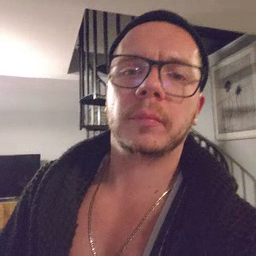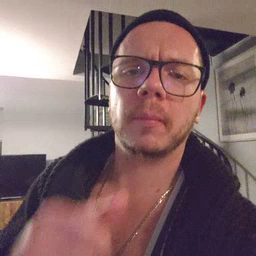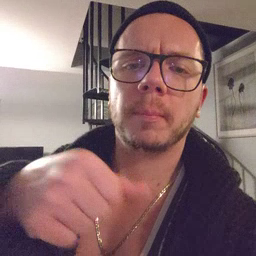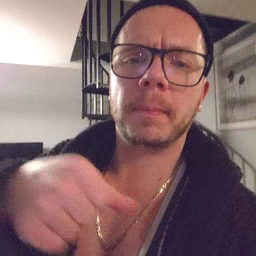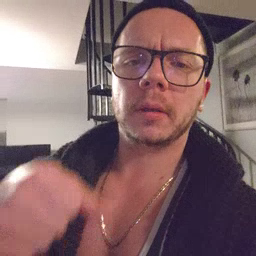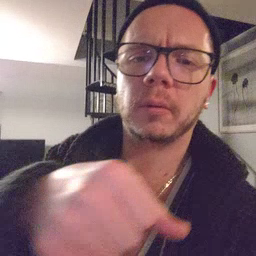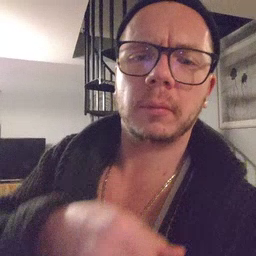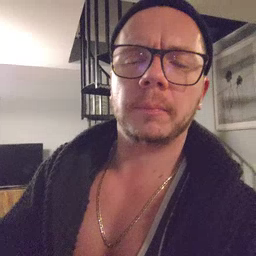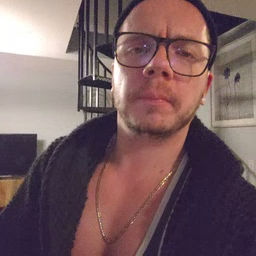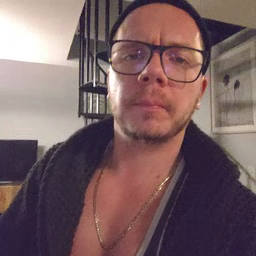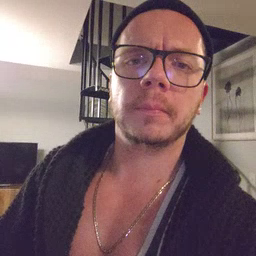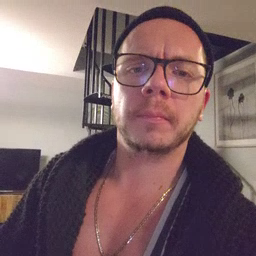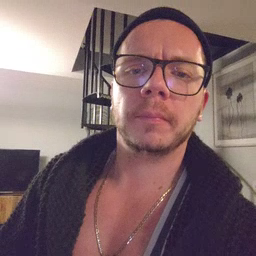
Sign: puzzle